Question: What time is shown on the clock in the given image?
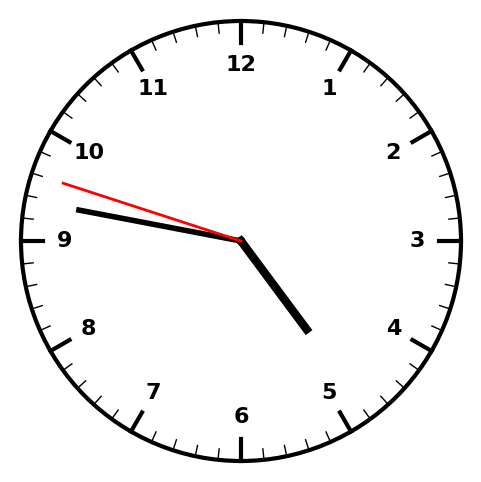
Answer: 04:46:48